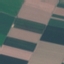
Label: AnnualCrop